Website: macys
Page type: customer-info-address
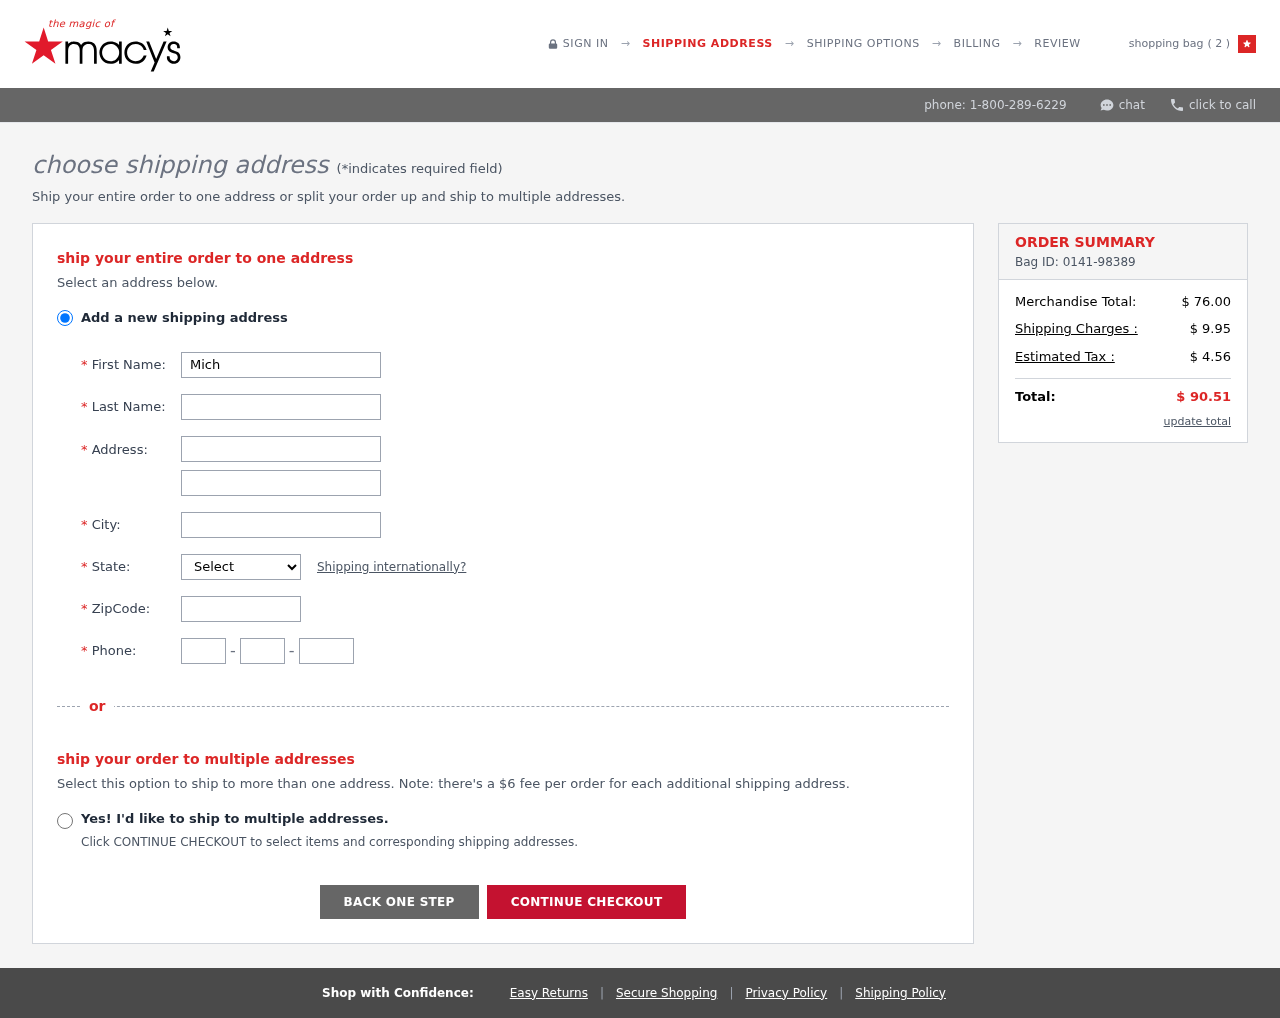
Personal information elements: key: PII_CITY
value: South Melissachester
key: PII_FIRSTNAME
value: Michael
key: PII_LASTNAME
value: Vaughn
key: PII_PHONE_AREA
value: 937
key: PII_PHONE_PREFIX
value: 332
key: PII_PHONE_SUFFIX
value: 0935
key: PII_POSTCODE
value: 56990
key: PII_STATE_ABBR
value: WV
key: PII_STREET
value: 957 Samuel Springs Suite 948
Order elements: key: ORDER_NUM_ITEMS
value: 2
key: ORDER_ID
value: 0141-98389
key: ORDER_SUBTOTAL
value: $ 76.00
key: ORDER_SHIPPING_COST
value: $ 9.95
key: ORDER_TAX
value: $ 4.56
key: ORDER_TOTAL
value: $ 90.51